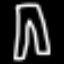
Label: pants